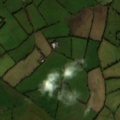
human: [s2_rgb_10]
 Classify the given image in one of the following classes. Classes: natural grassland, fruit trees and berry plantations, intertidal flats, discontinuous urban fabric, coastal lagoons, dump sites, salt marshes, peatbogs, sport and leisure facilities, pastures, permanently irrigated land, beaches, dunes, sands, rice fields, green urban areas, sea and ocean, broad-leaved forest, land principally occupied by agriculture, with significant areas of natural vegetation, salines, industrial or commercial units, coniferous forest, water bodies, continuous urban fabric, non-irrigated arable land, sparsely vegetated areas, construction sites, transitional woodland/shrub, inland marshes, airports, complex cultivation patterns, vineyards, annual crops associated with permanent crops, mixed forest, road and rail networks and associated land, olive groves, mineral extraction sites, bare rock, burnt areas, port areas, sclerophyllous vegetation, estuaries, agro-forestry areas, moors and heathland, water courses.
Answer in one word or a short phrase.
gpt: pastures